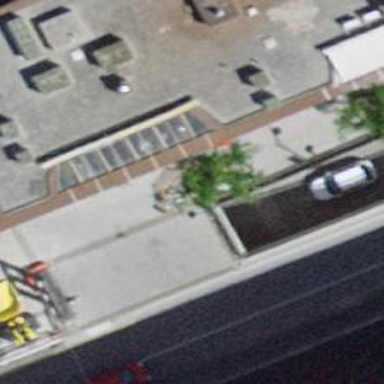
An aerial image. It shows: Parking entrance.